You are looking at the wavelet scalogram of a bearing's acceleration signal. Based on the visible evidence, which condition applies: normal, inner_race, outer_race, ball?
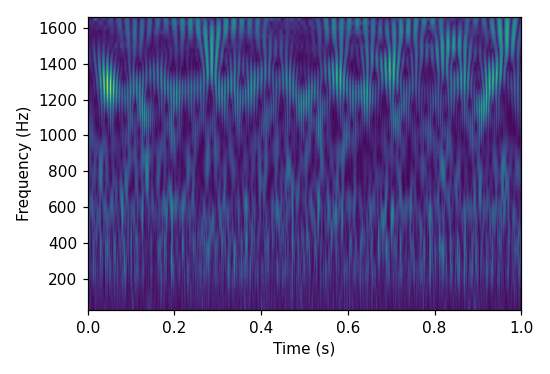
Answer: outer_race